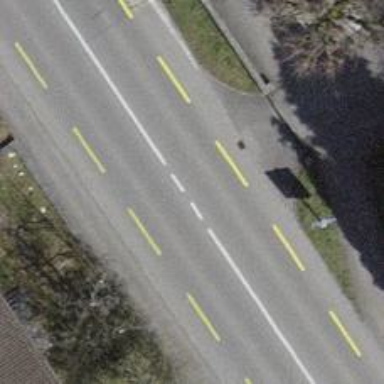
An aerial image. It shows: Asphalt road with primary importance. There are sidewalks on both sides and dedicated lane for cycling on both sides as well.